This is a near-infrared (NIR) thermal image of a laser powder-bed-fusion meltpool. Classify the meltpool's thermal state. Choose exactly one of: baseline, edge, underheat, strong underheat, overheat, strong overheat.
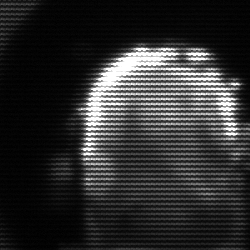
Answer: baseline